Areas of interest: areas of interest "Golf Course"
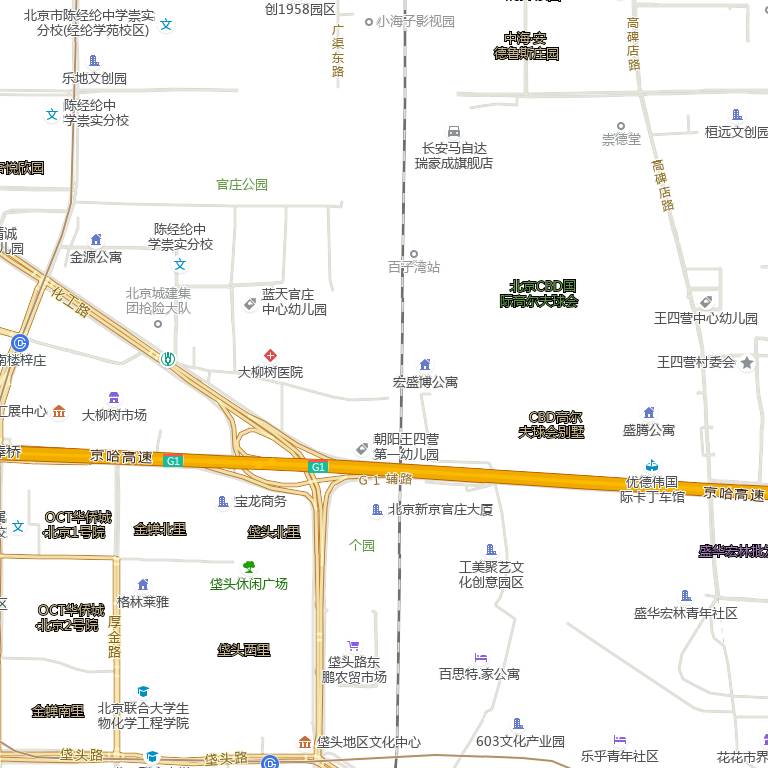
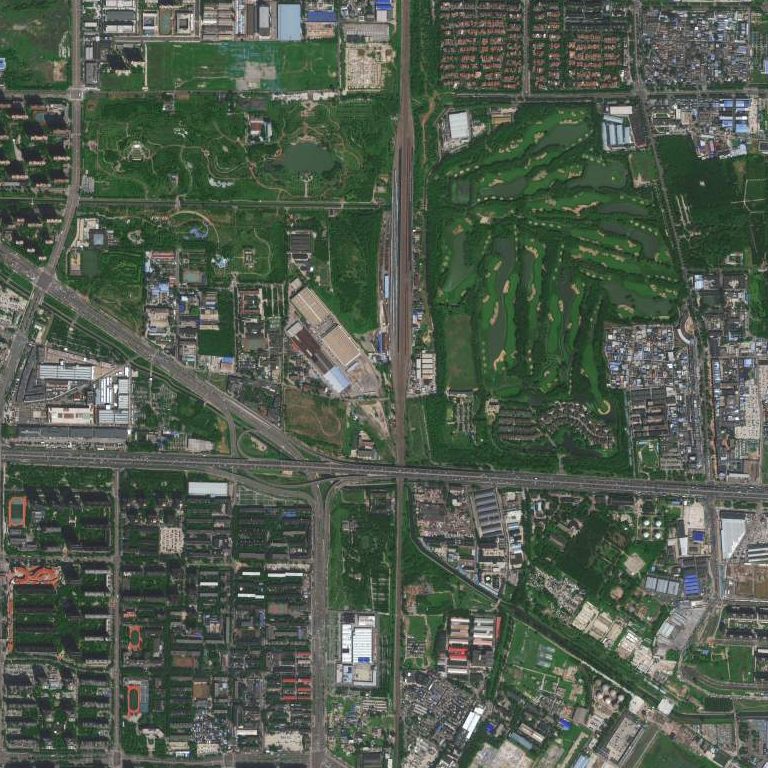